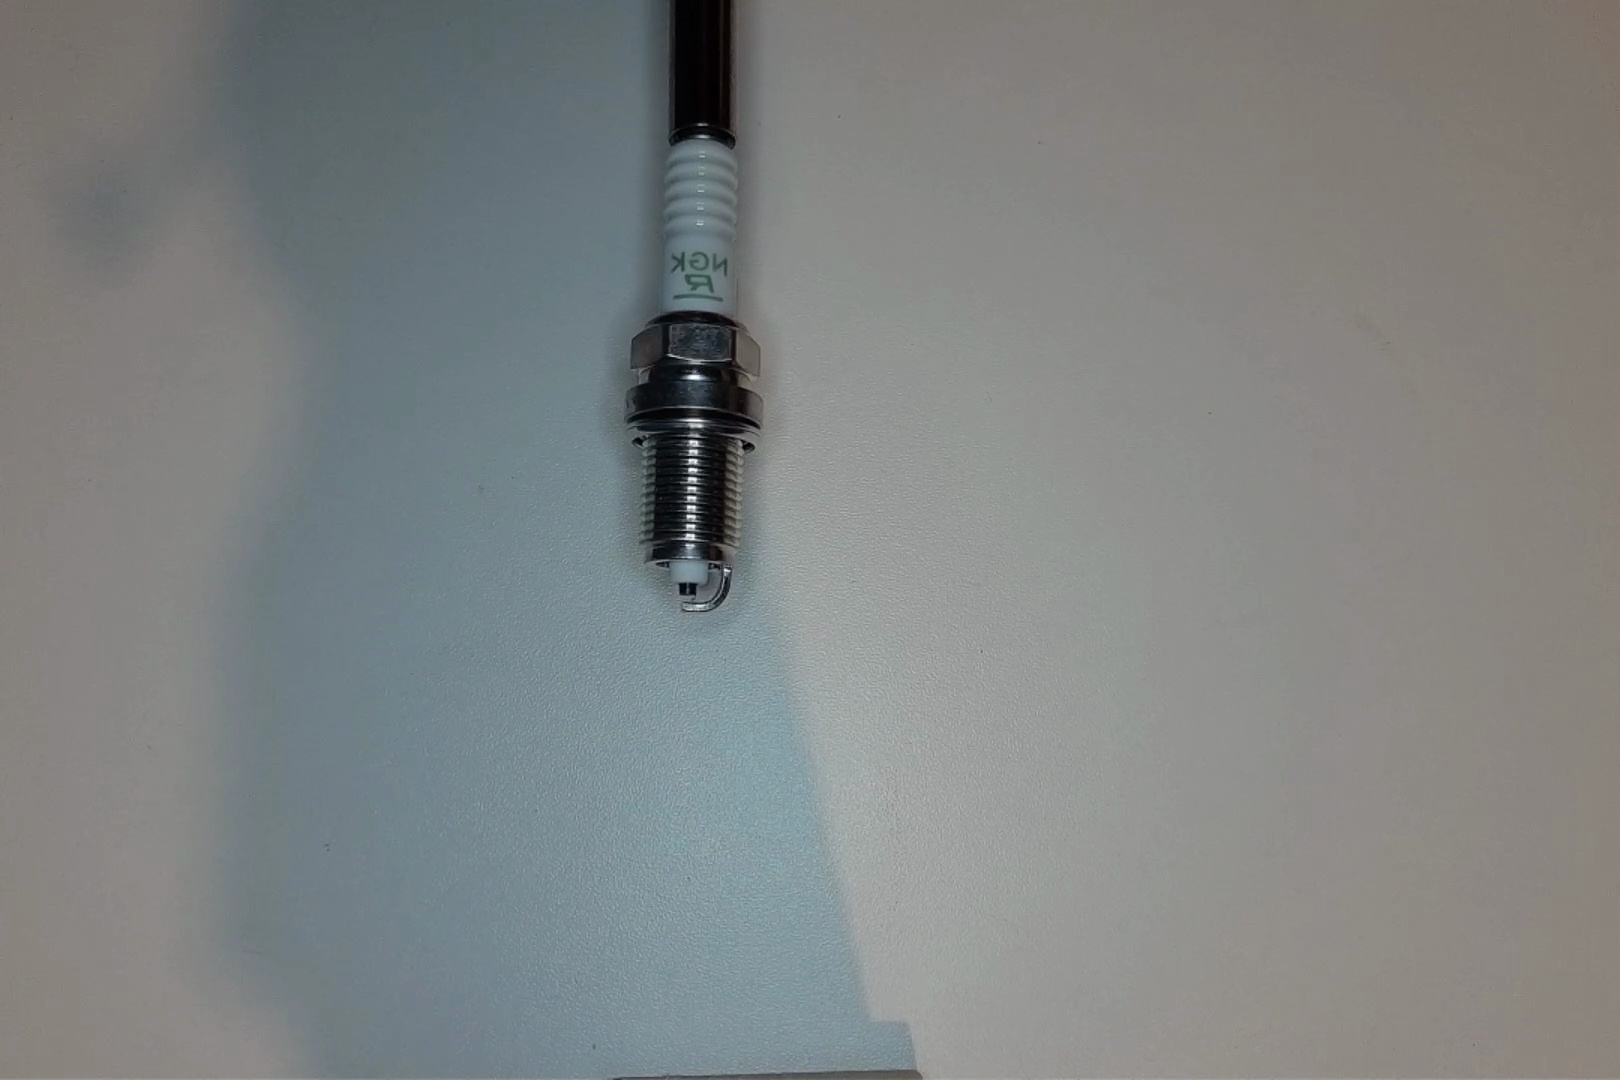
Label: normal